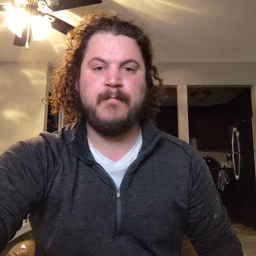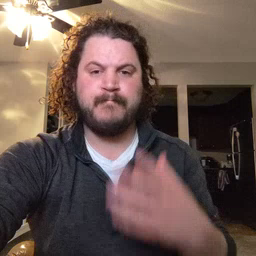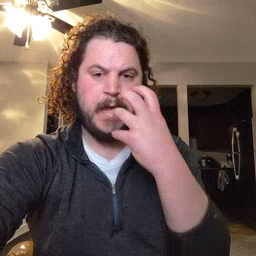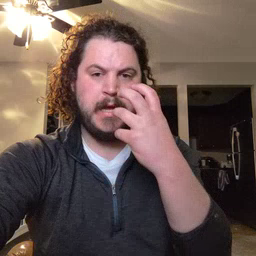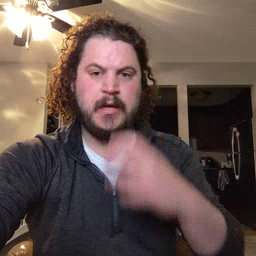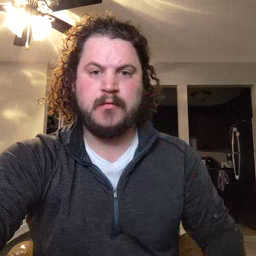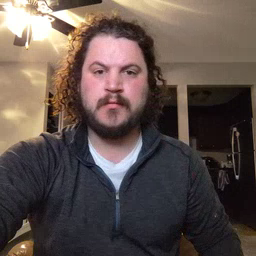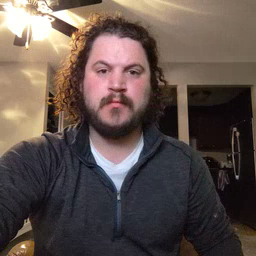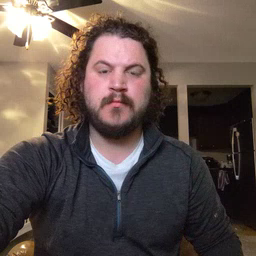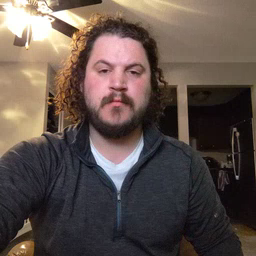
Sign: mad